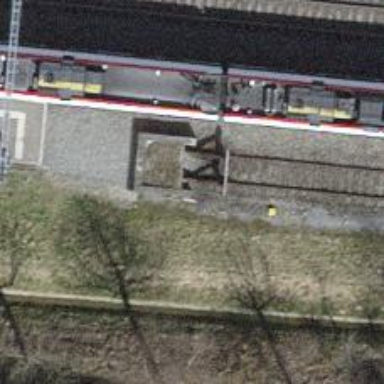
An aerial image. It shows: Railway buffer stop.